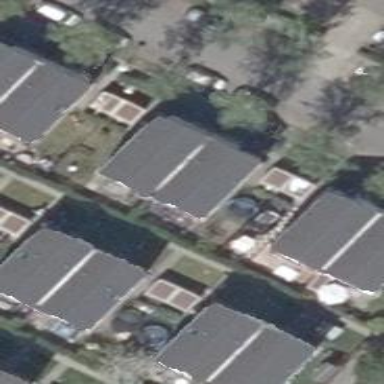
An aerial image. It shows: Semi-detached house with gabled roof.